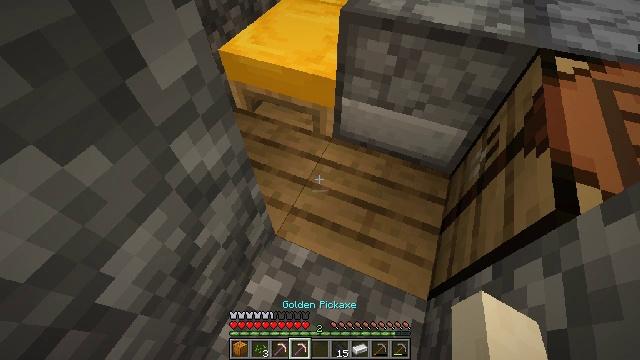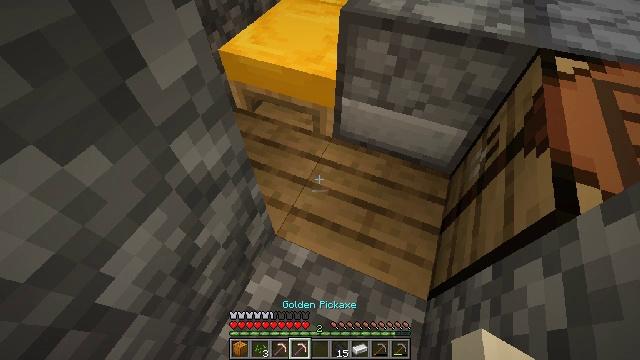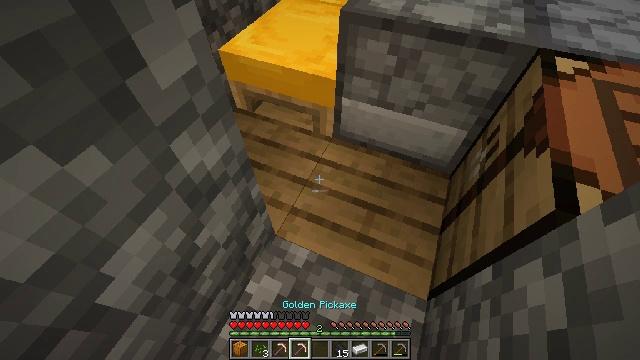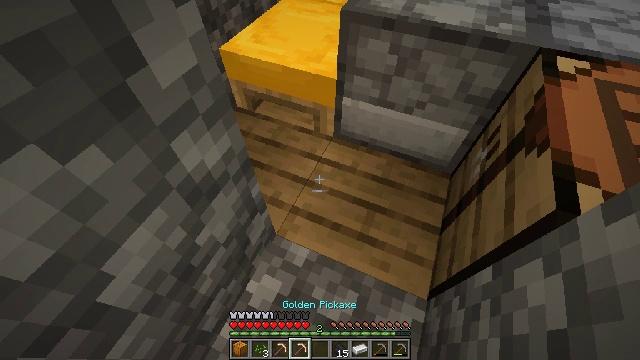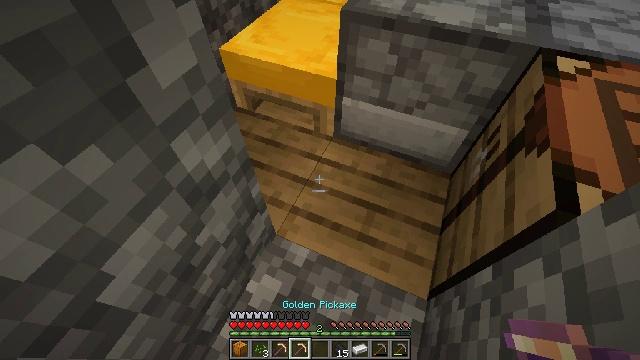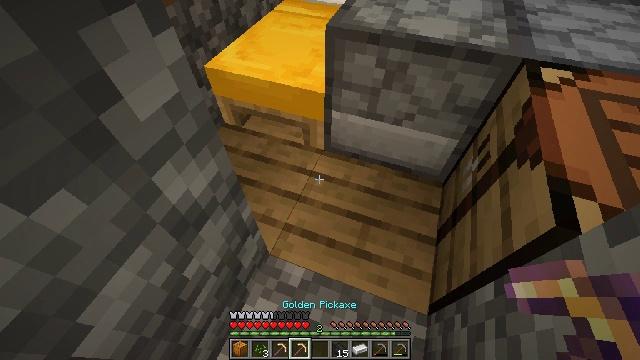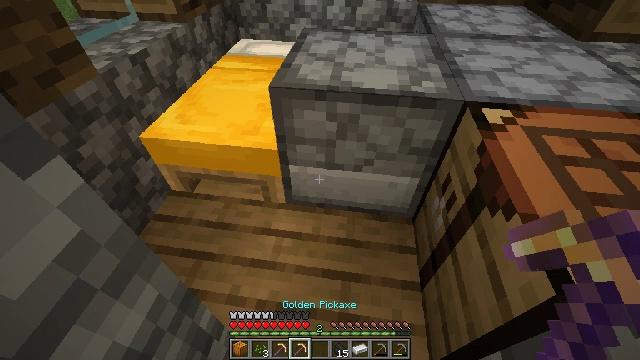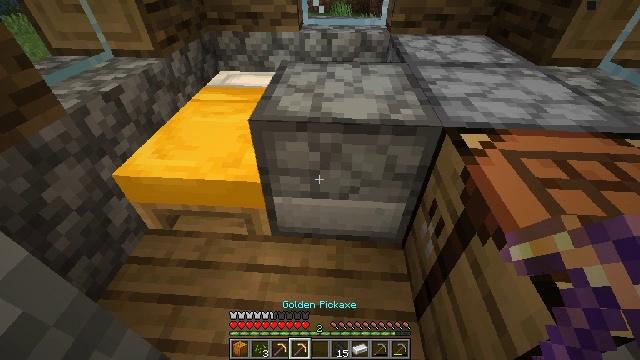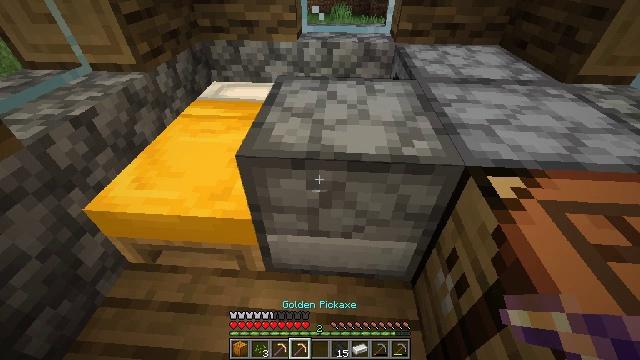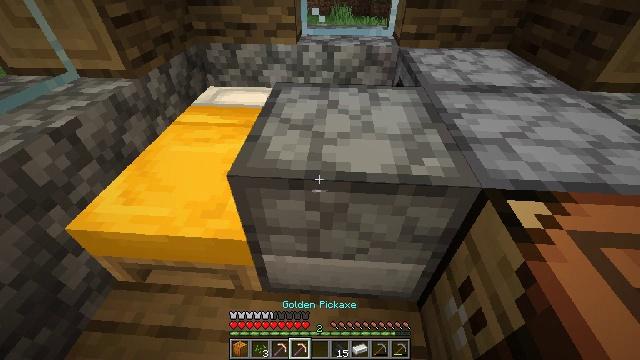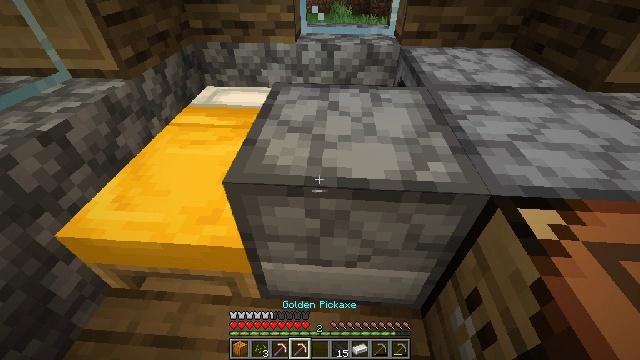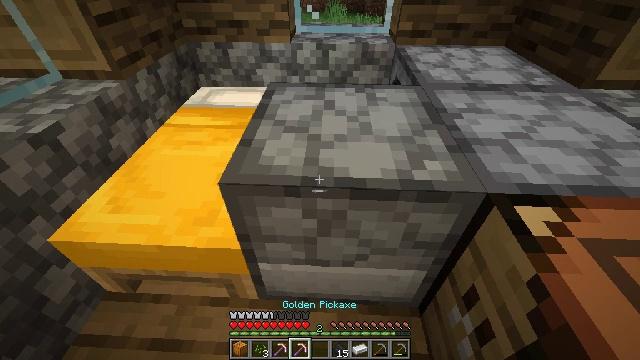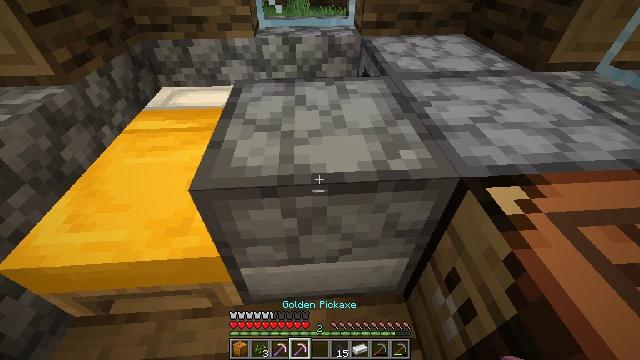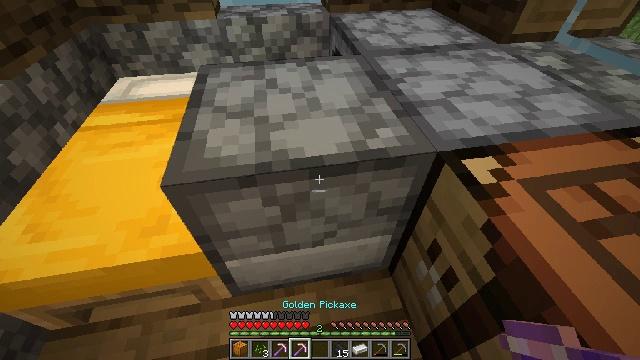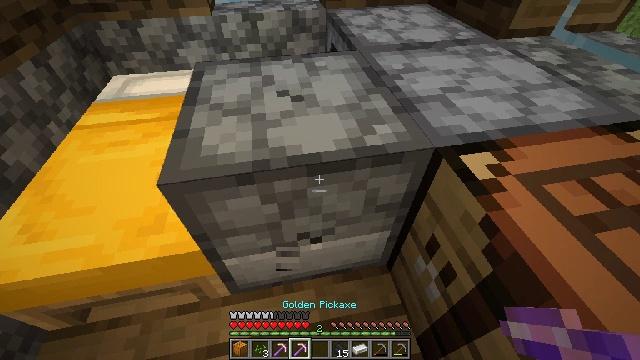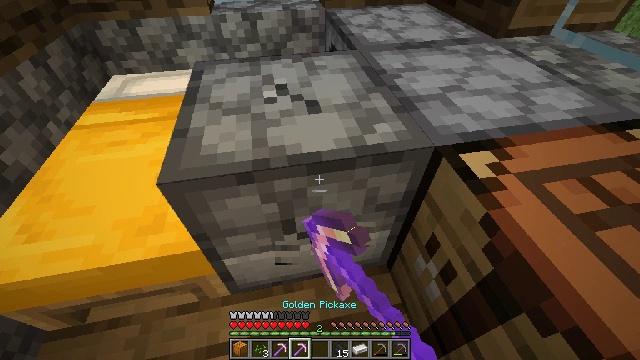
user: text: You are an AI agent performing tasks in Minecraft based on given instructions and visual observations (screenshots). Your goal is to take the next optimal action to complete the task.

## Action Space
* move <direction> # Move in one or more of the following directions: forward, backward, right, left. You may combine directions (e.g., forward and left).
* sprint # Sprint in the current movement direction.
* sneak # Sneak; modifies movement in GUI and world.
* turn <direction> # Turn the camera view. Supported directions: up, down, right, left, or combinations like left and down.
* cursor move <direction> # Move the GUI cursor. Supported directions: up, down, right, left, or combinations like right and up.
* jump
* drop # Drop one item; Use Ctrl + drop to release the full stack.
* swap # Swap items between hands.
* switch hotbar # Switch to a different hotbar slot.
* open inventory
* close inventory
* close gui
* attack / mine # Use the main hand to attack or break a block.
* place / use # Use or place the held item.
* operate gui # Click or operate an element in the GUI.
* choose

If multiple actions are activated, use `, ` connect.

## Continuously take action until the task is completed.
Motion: motion action
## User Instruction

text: Smash the furnace to retrieve it.
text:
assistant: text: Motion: no_op
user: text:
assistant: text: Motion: no_op
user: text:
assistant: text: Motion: no_op
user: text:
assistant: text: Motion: no_op
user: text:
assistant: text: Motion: move forward, turn right and up
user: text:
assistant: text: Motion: move forward, turn right and up
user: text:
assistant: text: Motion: move forward, turn right and up
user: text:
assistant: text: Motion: move forward
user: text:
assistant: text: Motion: no_op
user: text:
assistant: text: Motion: no_op
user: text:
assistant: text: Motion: turn right
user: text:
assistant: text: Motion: turn right and down
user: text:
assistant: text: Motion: turn right and down
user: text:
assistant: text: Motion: attack / mine
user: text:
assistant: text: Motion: attack / mine
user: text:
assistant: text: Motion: attack / mine
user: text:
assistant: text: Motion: attack / mine
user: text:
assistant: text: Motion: attack / mine
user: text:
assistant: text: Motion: attack / mine
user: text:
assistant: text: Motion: attack / mine
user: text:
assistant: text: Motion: attack / mine
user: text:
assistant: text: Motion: attack / mine
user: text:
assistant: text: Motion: attack / mine
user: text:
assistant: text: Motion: attack / mine
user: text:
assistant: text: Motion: attack / mine
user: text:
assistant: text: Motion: attack / mine
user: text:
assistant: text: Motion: move forward, attack / mine
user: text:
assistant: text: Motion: move forward
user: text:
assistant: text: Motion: move forward
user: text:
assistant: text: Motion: move forward